Field crop: tomato
Growth stage: 2
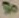
Species: solanum